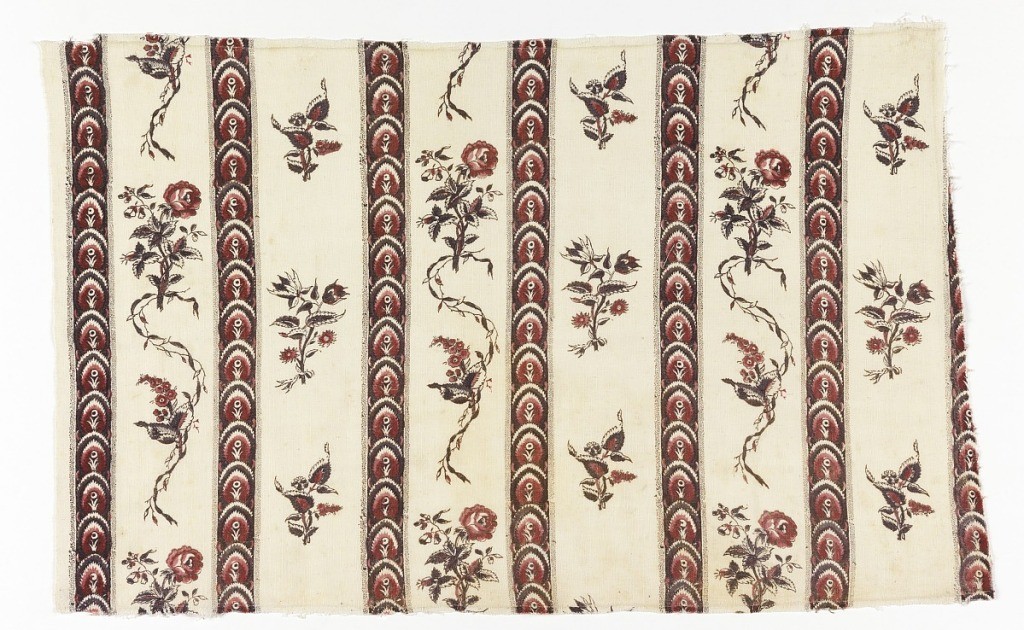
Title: Fragment
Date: late 18th century
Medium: cotton Technique: relief printed on plain weave
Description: Rectangular fragment in off-white with a design of vertical stripes and flowers. Stripes have a pattern of imbricated leaves while white areas have flower sprays and curling vines.